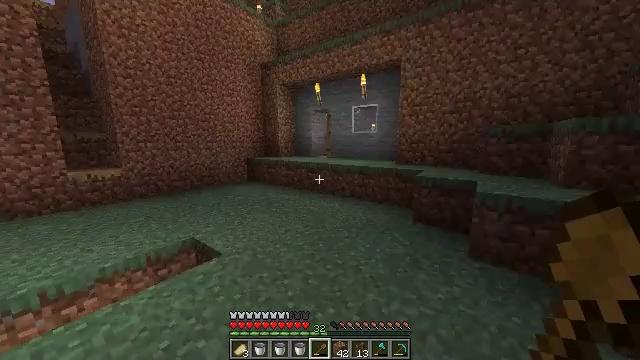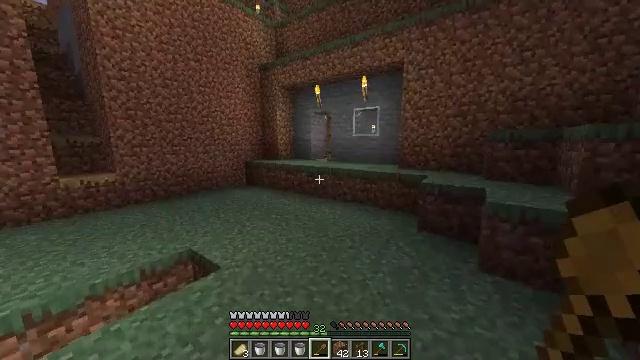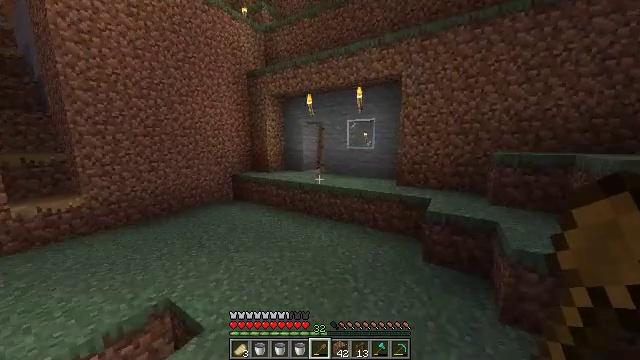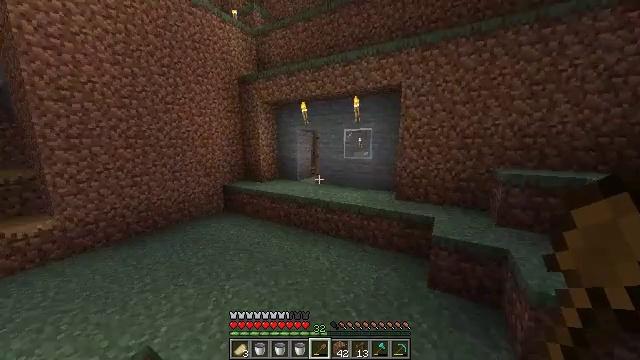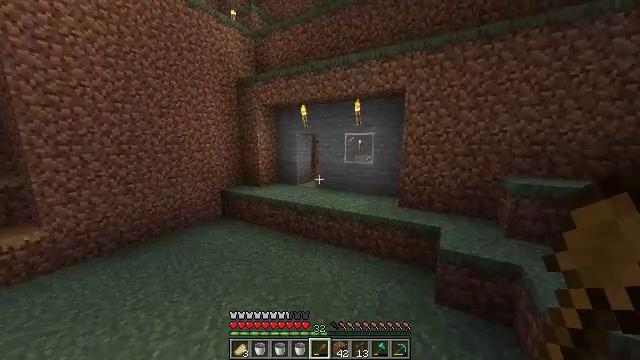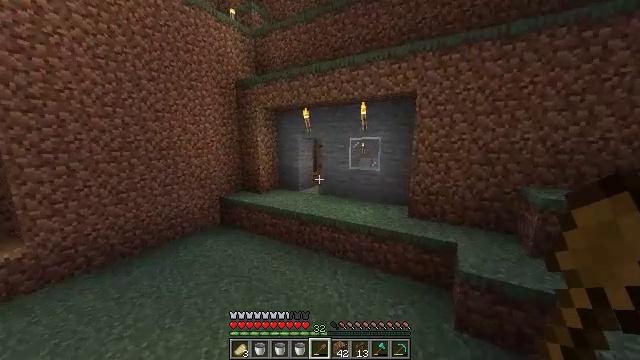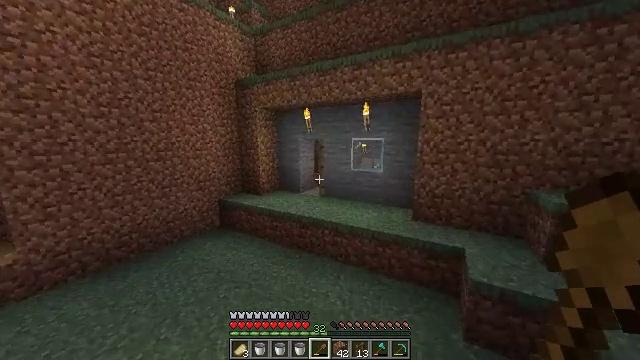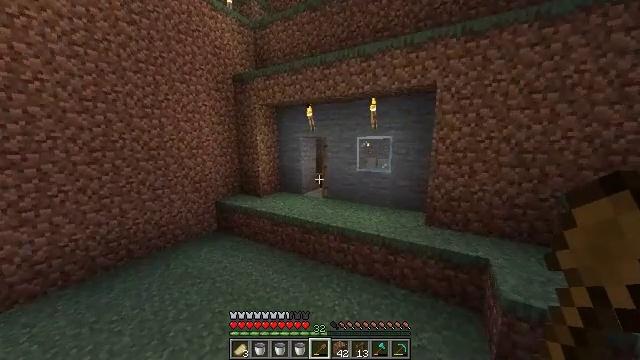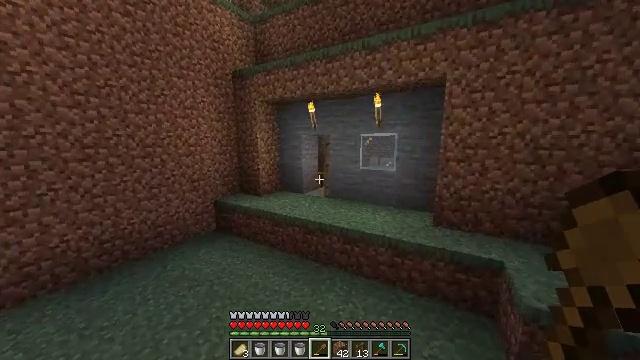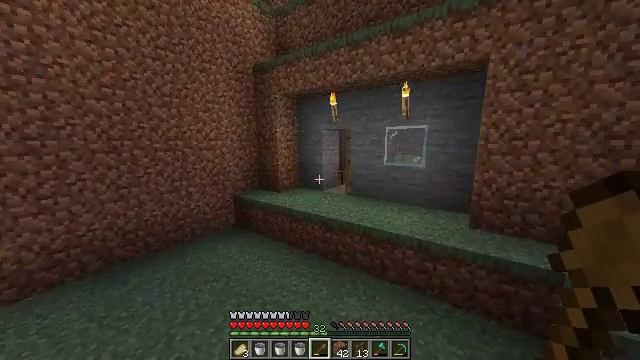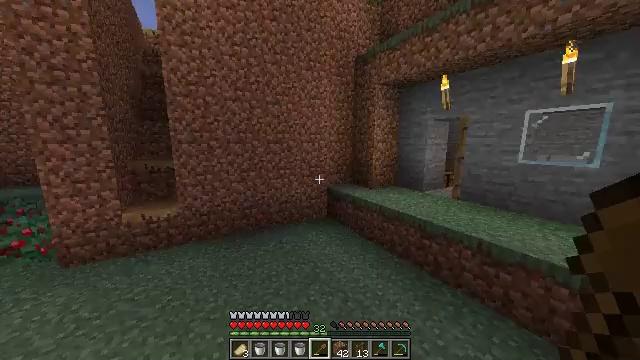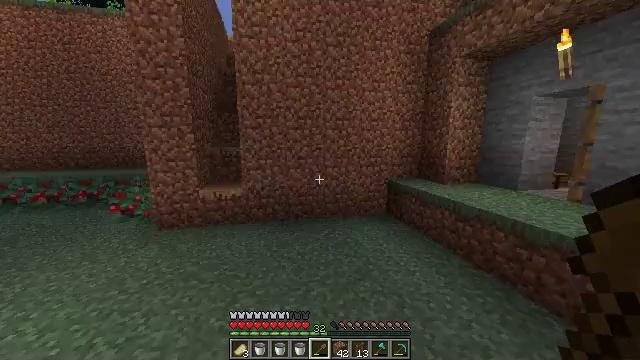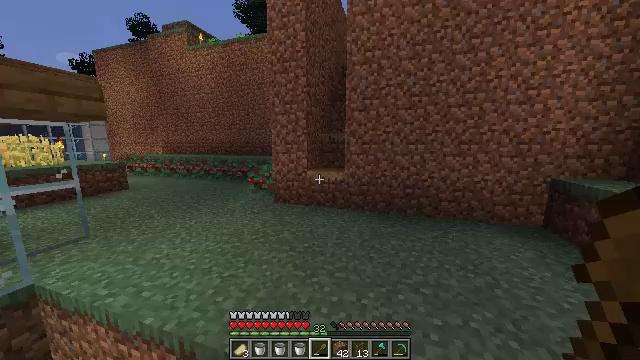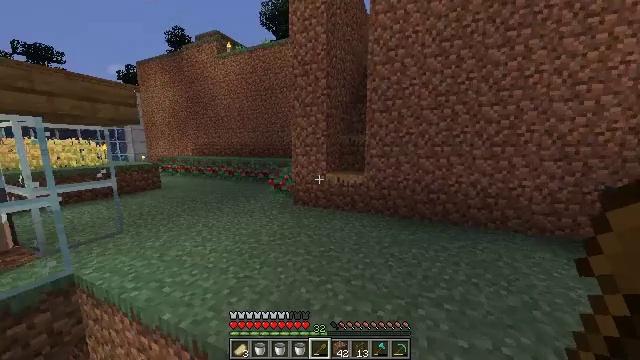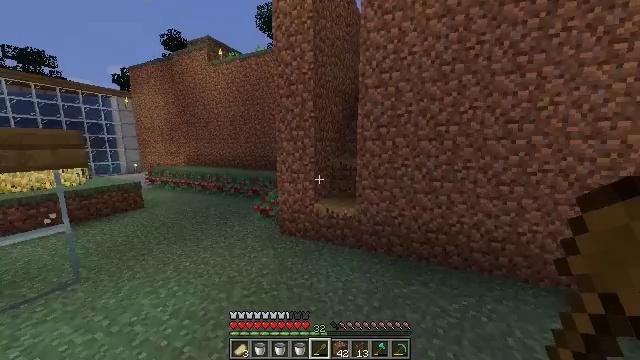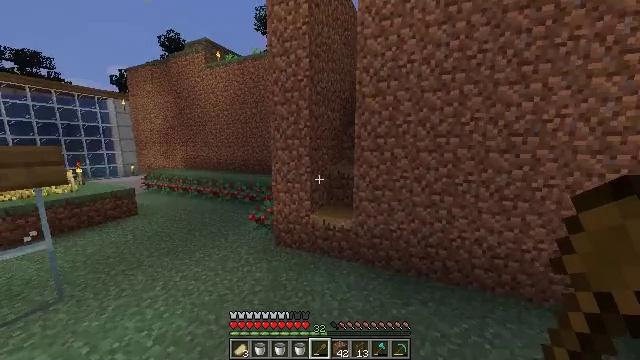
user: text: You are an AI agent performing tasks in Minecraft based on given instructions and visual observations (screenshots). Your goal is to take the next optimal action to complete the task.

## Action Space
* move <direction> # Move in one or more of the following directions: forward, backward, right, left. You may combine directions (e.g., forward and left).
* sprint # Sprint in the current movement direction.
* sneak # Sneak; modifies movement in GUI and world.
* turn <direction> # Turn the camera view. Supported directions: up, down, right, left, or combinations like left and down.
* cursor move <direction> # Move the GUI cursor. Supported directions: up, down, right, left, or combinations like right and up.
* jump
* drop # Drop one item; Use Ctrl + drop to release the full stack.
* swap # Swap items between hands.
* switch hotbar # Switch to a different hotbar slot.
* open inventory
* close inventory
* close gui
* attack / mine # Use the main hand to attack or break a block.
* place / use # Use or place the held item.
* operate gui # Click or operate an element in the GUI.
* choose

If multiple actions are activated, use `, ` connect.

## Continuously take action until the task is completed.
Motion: motion action
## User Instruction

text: Gather potatoes by left-clicking.
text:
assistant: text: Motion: move forward, sprint, jump
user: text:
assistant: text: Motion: move forward, sprint, turn right, jump
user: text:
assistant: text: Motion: move forward, turn right, jump
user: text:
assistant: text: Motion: move forward, jump
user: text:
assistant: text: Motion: move forward, jump
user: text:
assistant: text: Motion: move forward, jump
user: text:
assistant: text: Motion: move forward, jump
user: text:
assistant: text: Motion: move forward, jump
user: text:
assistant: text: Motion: move forward, turn left, jump
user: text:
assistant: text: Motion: move forward, turn left, jump
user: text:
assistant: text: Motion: move forward, turn left, jump
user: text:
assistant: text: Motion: move forward, sprint, turn left, jump
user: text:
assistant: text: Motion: move forward, sprint, turn left, jump
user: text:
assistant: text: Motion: move forward, sprint, jump
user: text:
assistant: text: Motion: move forward, sprint, jump
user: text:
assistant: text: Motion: move forward, sprint, jump
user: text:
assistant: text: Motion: move forward, sprint, jump
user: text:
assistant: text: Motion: move forward, turn left, jump
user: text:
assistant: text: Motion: move forward, jump
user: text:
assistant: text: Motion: move forward, jump
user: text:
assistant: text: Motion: move forward, jump
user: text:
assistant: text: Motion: move forward, jump
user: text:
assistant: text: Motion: move forward, turn right, jump
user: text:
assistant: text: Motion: move forward, sprint, turn right, jump
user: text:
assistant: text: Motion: move forward, sprint, turn right, jump
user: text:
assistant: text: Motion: move forward, sprint, turn right, jump
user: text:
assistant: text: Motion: move forward, sprint, turn right, jump
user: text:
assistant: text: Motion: move forward, sprint, turn right and up, jump
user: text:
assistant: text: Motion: move forward, turn right and up, jump
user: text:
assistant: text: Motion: move forward, turn right and up